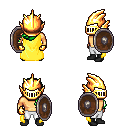
a pixel art fantasy rpg character, male body template, human, tanned skin, yellow cape, white pants, green left-swept hairstyle, gold helm, gold gloves, black shoes, shield, four views (front, back, left, right), 2x2 character sprite sheet, small pixel art, hard edges, no anti-aliasing